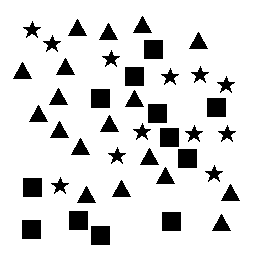
Squares: 12
Triangles: 18
Stars: 12
Total shapes: 42